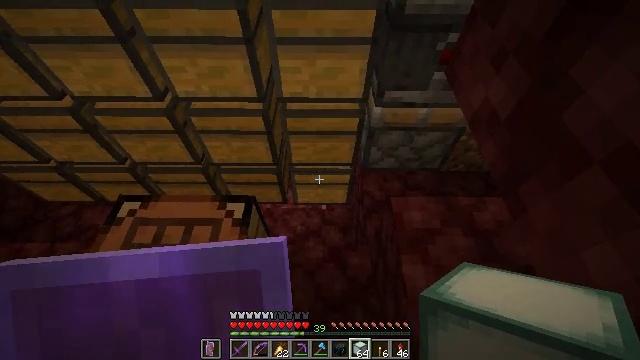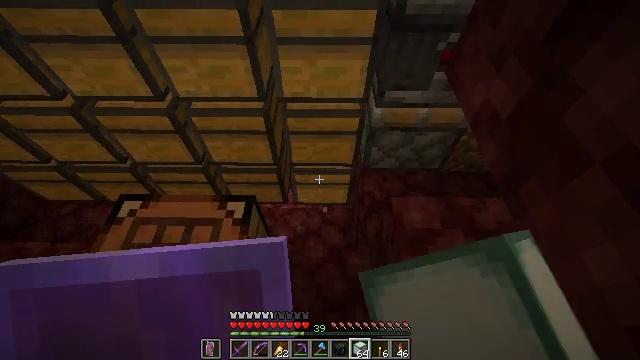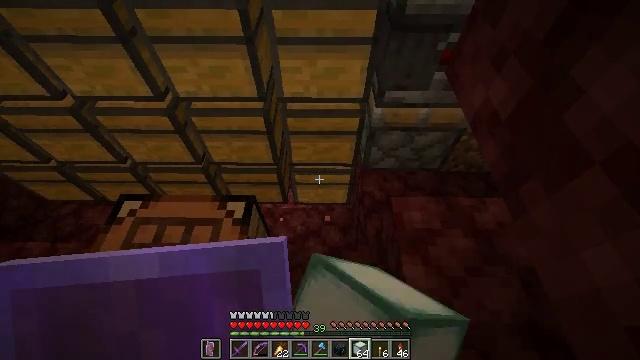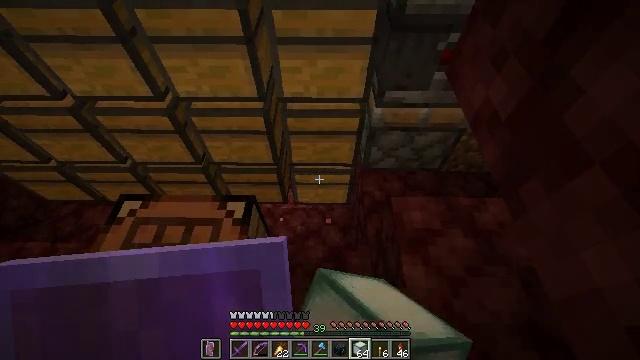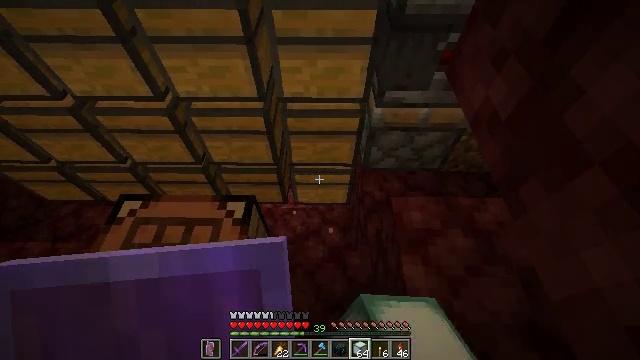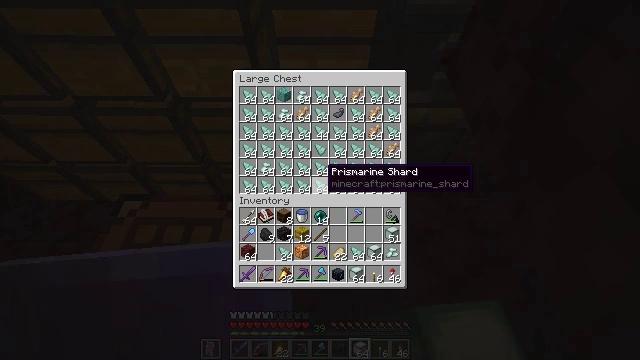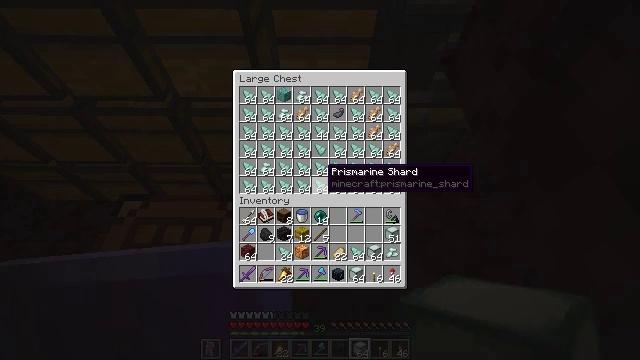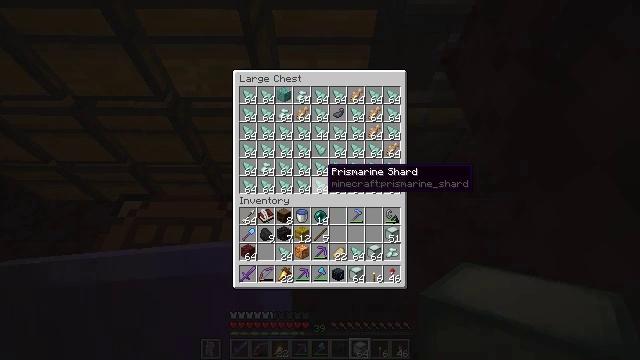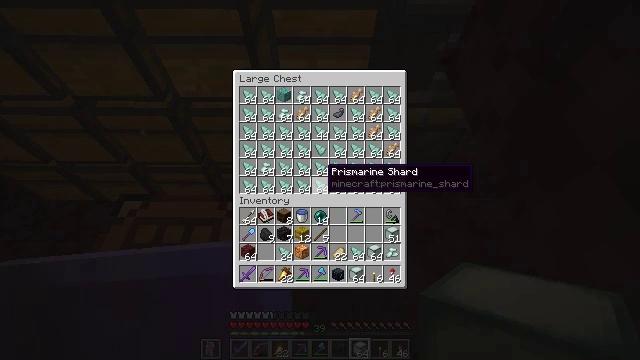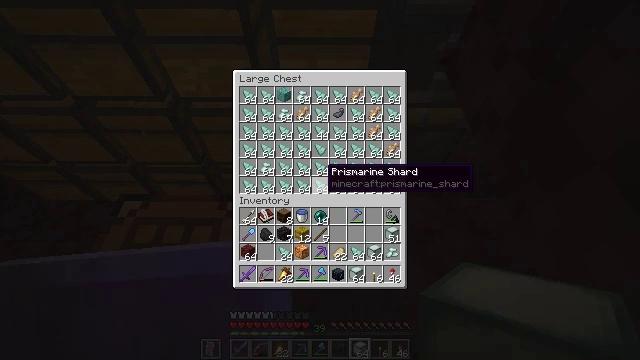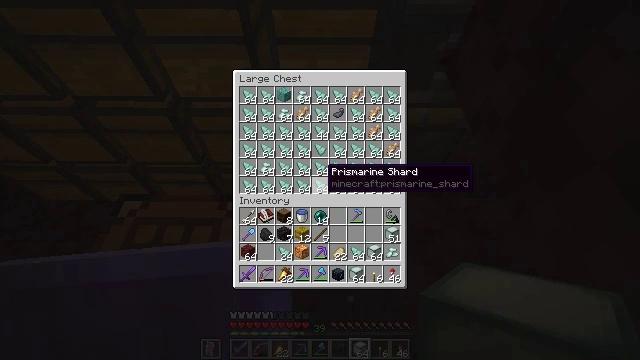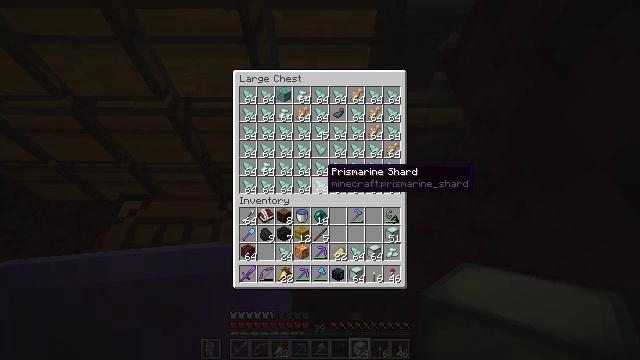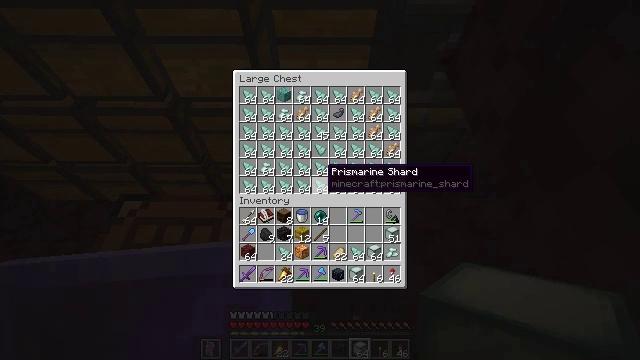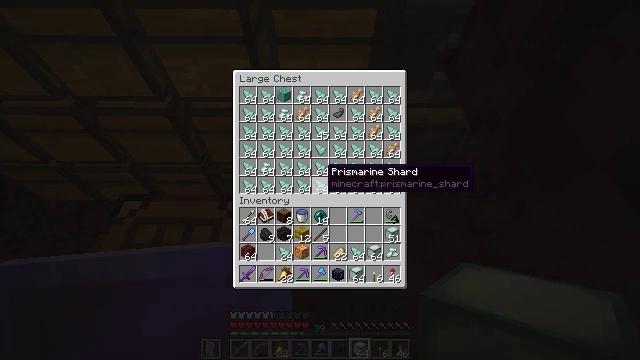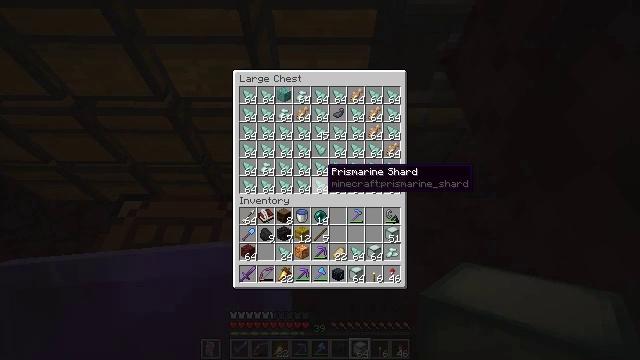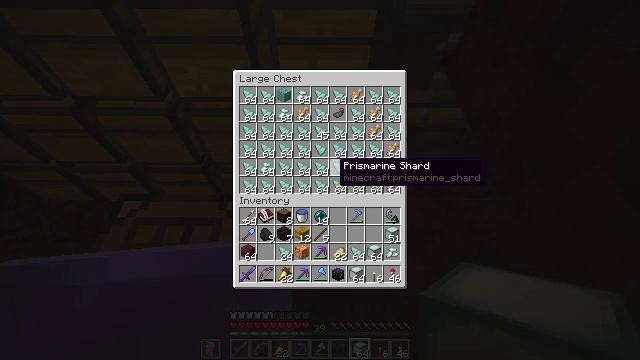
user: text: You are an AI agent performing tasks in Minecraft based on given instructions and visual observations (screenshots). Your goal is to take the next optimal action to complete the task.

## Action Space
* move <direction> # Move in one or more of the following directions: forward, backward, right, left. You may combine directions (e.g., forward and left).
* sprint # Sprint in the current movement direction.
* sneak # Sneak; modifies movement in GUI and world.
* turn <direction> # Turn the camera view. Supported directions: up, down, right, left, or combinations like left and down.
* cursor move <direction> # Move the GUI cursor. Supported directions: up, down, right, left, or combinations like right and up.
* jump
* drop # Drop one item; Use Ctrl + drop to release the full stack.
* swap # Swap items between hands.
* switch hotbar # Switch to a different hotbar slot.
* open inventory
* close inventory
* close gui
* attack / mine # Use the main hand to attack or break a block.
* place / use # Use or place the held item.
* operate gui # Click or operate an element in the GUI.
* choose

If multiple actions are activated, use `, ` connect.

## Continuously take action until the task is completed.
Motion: motion action
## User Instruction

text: Craft a sea lantern.
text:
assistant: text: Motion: use / place
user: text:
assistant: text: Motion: use / place
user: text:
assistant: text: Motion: use / place
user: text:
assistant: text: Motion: no_op
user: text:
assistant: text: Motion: open gui
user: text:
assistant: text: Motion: no_op
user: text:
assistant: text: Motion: no_op
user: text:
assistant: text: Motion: no_op
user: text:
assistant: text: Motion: no_op
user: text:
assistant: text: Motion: no_op
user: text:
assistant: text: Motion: no_op
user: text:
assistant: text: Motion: no_op
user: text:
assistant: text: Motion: no_op
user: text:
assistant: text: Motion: no_op
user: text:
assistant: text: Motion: cursor move right
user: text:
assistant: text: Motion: cursor move up
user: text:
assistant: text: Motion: cursor move up
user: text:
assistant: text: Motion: no_op
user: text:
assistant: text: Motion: cursor move left
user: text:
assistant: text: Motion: cursor move left and up
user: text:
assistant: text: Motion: cursor move left
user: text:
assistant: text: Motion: cursor move left and up
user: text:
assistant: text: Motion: sneak
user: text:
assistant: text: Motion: sneak
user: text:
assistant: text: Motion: sneak
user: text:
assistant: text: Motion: sneak
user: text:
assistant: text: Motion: sneak
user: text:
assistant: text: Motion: sneak
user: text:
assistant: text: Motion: sneak
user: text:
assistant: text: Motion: sneak, operate gui